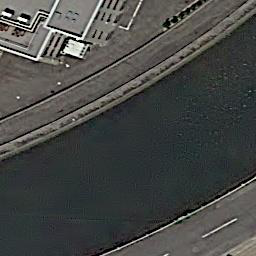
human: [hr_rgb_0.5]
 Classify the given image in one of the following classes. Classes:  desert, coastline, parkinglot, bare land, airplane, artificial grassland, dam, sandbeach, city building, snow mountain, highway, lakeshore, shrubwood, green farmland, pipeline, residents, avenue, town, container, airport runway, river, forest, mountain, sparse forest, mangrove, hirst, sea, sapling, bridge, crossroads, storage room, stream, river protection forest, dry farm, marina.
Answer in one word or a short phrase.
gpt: river